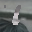
Label: 1